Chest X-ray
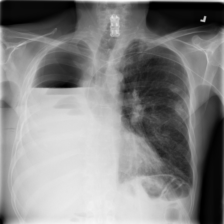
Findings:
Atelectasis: negative
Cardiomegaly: negative
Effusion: negative
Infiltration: negative
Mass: negative
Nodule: negative
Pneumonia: negative
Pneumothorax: negative
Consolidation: negative
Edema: negative
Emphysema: negative
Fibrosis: negative
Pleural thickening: negative
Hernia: negative